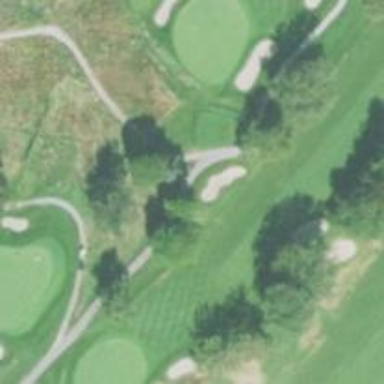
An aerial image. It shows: Pathway for golfing.